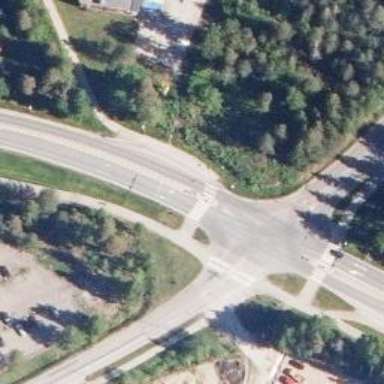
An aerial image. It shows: Pedestrian crossing with zebra markings on footway.